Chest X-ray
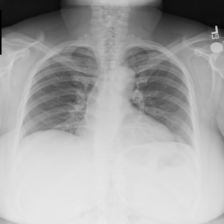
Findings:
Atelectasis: negative
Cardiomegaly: negative
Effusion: negative
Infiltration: negative
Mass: negative
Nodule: negative
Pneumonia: negative
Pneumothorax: negative
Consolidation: negative
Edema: negative
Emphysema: negative
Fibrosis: negative
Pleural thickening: negative
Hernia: negative